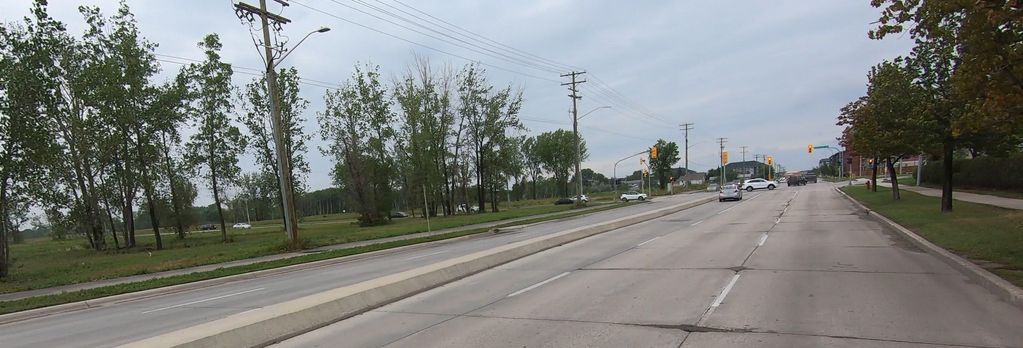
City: winnipeg